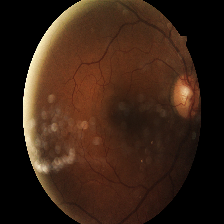
Diabetic retinopathy grade: Moderate